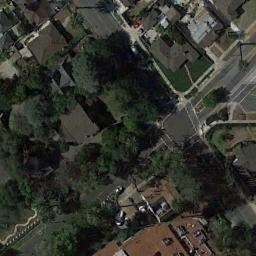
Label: intersection